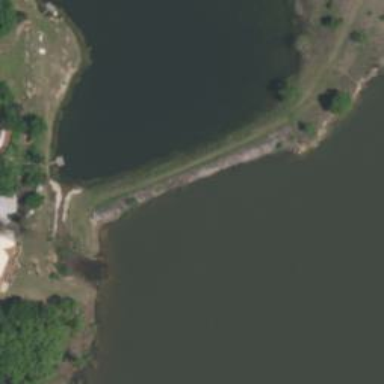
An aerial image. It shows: Dam across waterway.